Question:
Activity1 (not finish) can start Activity2 , Activity2 (not finish) can start Activity3.
And Activity2 and 3 can back to previous activity using
'''
super.onBackPressed();
this.finish();
'''
And I want to know how Activity3 back to Activity1() directly and release the memory of Activity2?
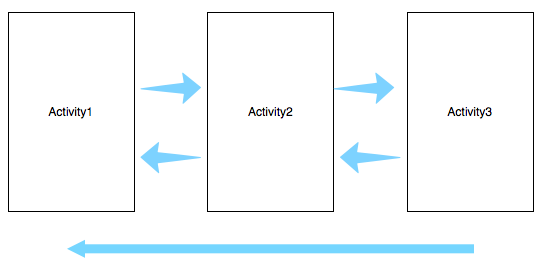
Answer: '''
Intent intent = new Intent(Activity3.this, Activity1.class);
intent.addFlags(Intent.FLAG_ACTIVITY_CLEAR_TOP);
startActivity(intent);
'''
This will make the 'Activity1' be at the top of the backstack, killing all 'Activities' on top of it. Hope this helps.